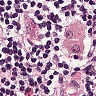
Metastatic tissue present: no